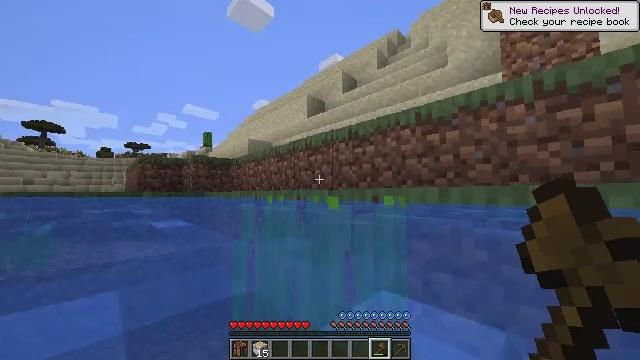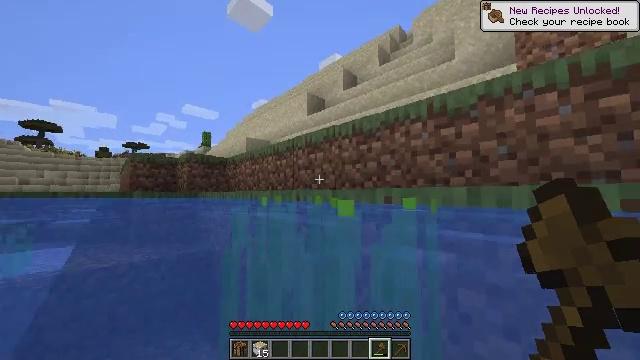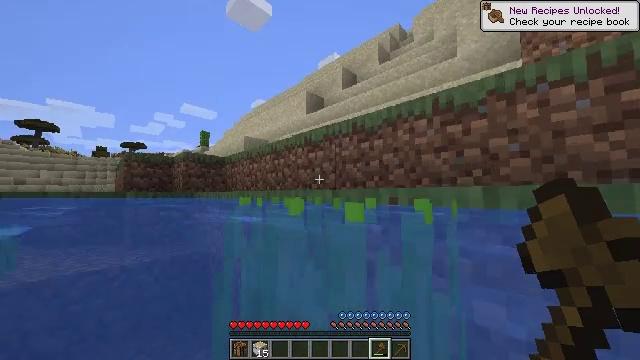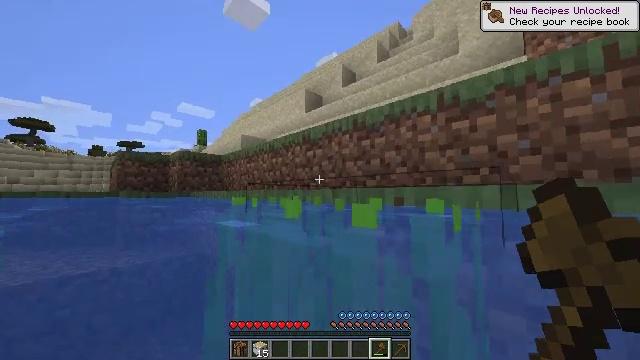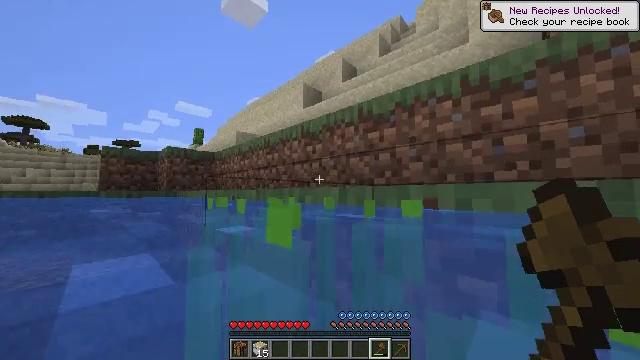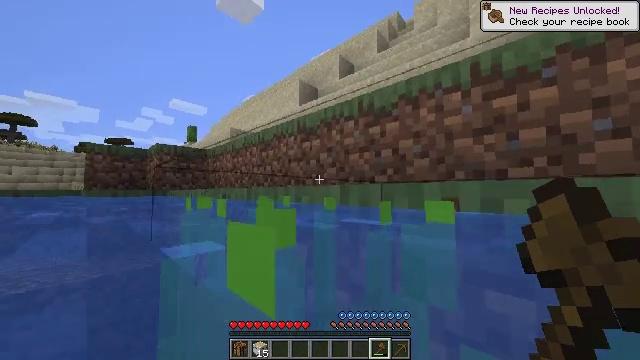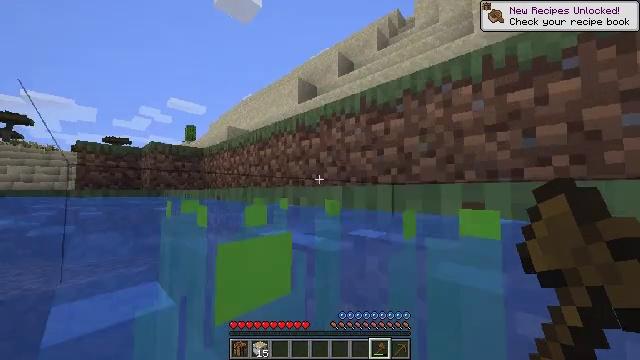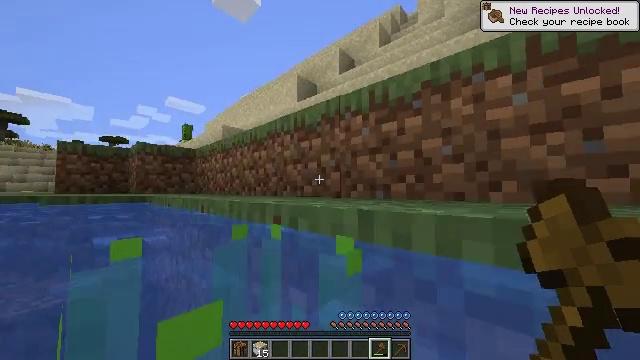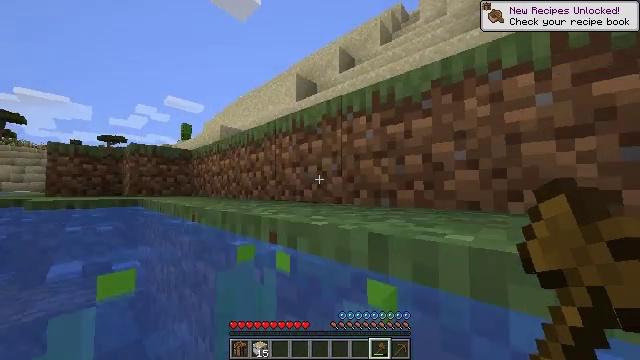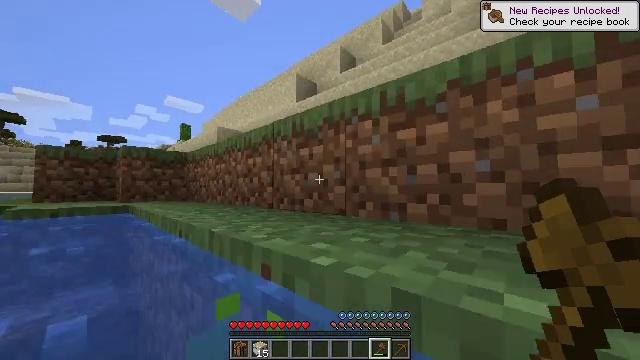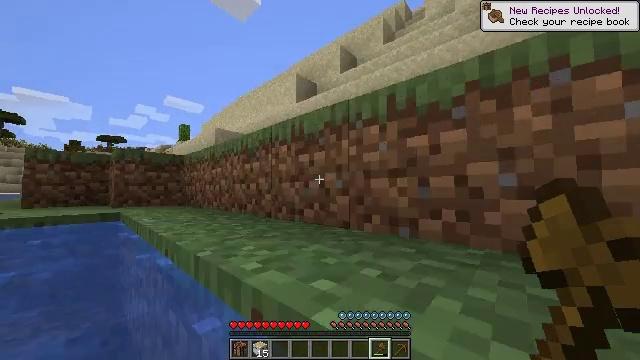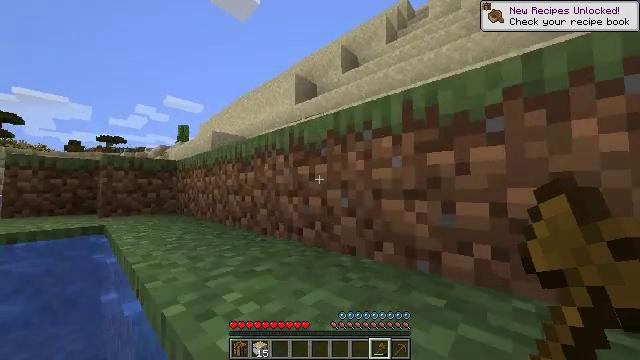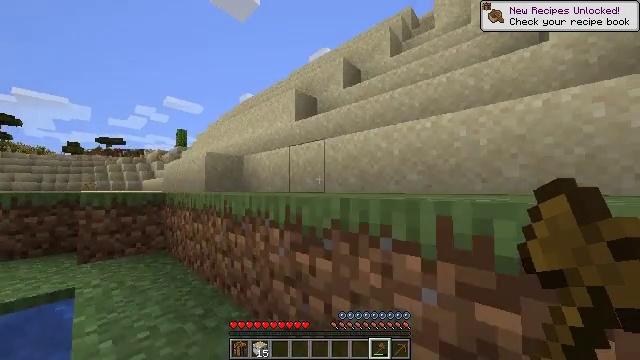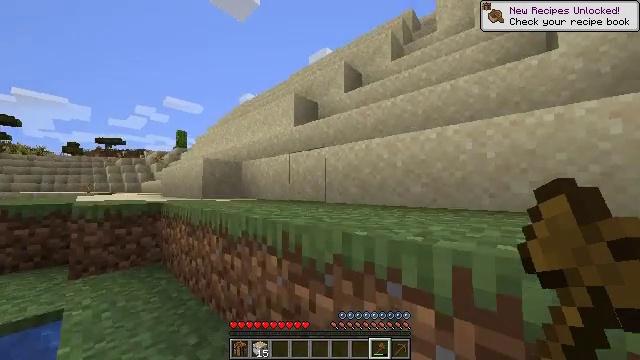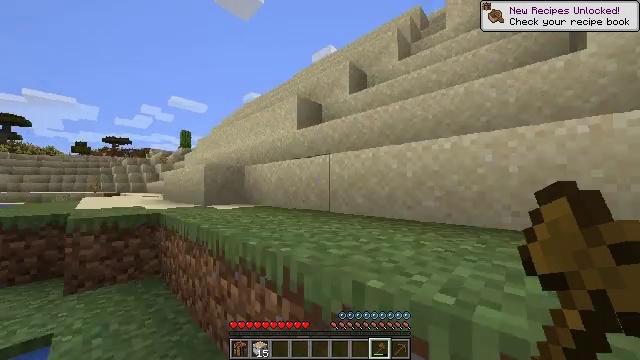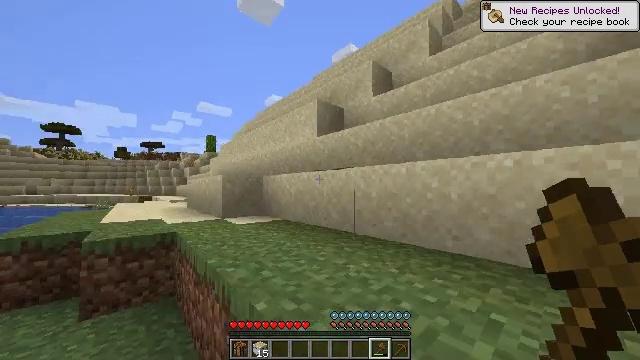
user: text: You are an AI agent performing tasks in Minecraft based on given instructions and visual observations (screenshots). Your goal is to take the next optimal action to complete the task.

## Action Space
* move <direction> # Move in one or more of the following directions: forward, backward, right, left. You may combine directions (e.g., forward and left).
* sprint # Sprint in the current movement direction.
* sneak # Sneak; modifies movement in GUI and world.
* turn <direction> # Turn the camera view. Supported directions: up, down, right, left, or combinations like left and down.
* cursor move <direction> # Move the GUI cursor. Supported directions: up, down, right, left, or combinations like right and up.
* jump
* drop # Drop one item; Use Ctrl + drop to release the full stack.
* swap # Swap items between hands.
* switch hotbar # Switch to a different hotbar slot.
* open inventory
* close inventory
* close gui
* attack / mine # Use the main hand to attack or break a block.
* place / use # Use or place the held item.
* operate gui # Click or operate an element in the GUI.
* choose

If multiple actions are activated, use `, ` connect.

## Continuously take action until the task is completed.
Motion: motion action
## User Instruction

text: Break the sand block.
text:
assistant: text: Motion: move forward, sprint
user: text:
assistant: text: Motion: move forward, sprint
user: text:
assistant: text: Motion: move forward, sprint
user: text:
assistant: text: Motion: move forward, sprint
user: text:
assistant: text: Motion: move forward, sprint, turn right
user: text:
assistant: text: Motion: move forward, sprint, jump
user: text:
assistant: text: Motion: move forward, sprint, jump
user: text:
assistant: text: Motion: move forward, sprint, jump
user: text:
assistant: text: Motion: move forward, sprint, jump
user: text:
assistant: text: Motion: move forward, sprint, jump
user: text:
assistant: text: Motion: move forward, sprint, jump
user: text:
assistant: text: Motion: move forward, sprint, jump
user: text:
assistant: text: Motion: move forward, sprint, jump
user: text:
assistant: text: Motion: move forward, sprint, turn left, jump
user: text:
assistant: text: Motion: move forward, sprint, turn left, jump
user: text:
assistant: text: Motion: move forward, sprint, turn left, jump
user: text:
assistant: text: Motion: move forward, sprint, turn left, jump
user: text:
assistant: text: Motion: move forward, sprint, turn left, jump
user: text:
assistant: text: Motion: move forward, sprint, turn left, jump
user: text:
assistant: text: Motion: move forward, sprint, turn left, jump
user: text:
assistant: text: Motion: move forward, sprint, turn left, jump
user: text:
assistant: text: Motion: move forward, sprint
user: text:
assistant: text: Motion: move forward, sprint
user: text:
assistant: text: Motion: move forward, sprint
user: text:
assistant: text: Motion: move forward, sprint
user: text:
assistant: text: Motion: move forward, sprint
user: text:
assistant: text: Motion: move forward, sprint
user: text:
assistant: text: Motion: move forward, sprint, jump
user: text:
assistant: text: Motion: move forward, sprint, turn right, jump
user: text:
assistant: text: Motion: move forward, sprint, jump